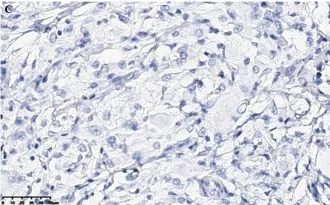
Histopathological results in the intracranial lesion tissue. (C) Immunohistochemical langerin staining showed negative tissue cells (scale bar is 50mum).
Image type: pathology (immunostaining)